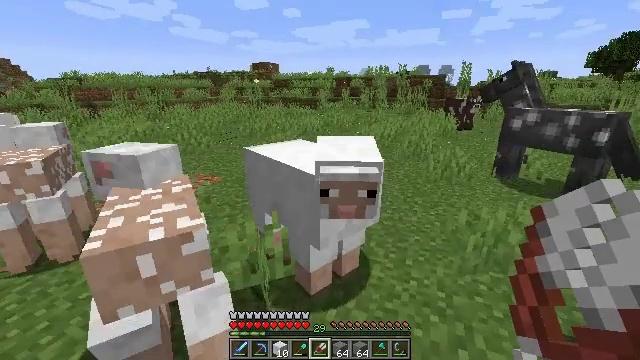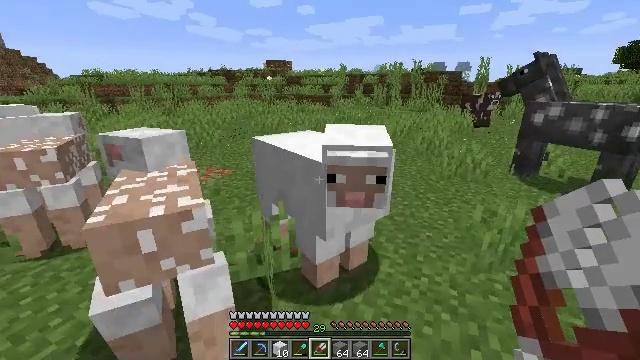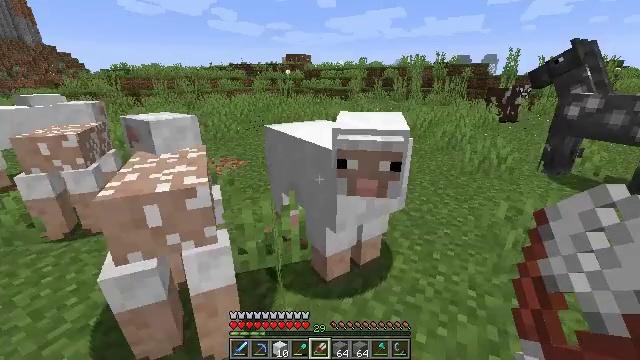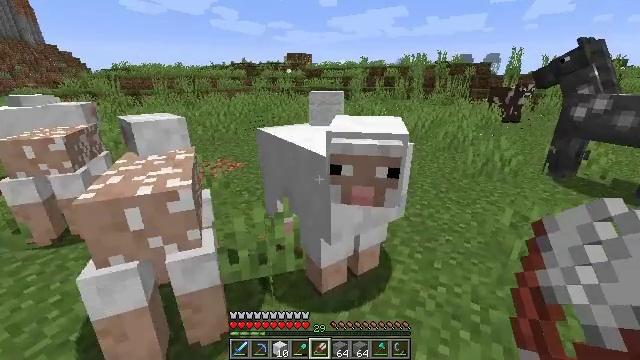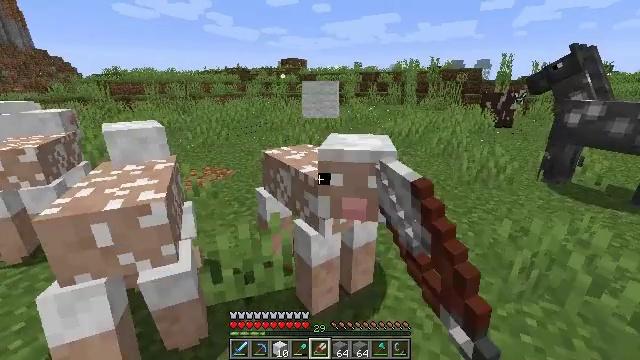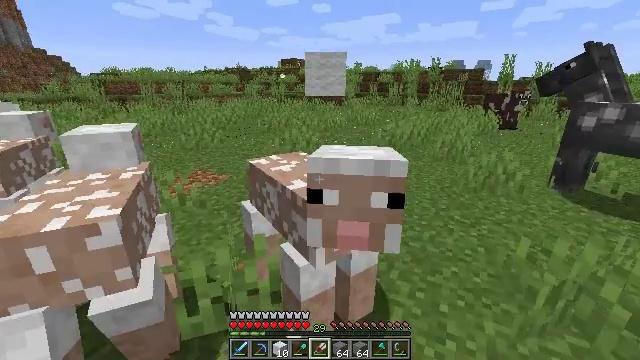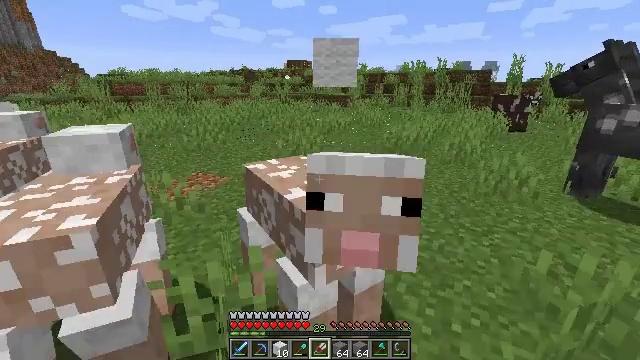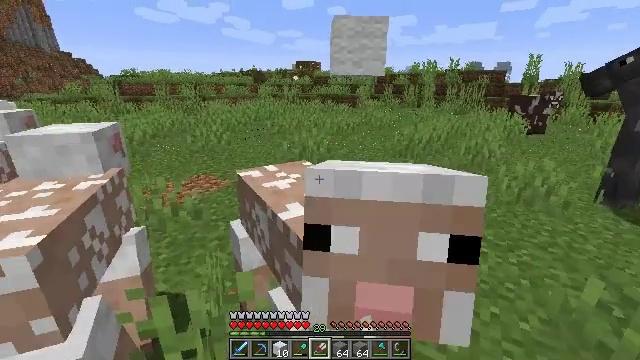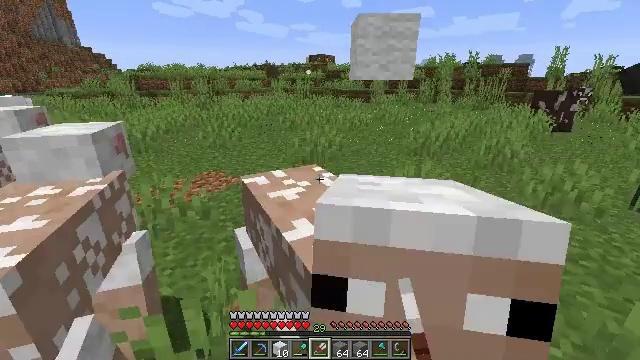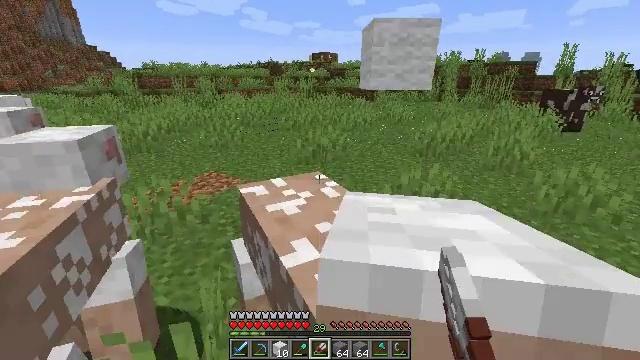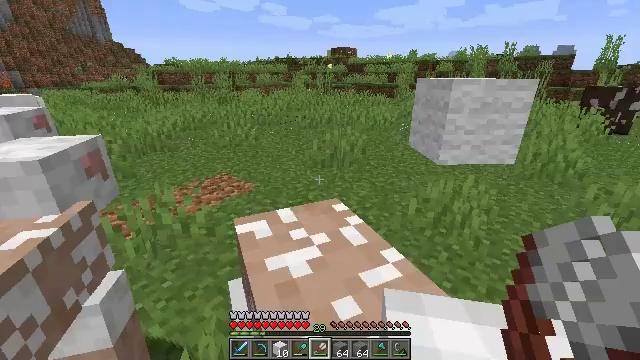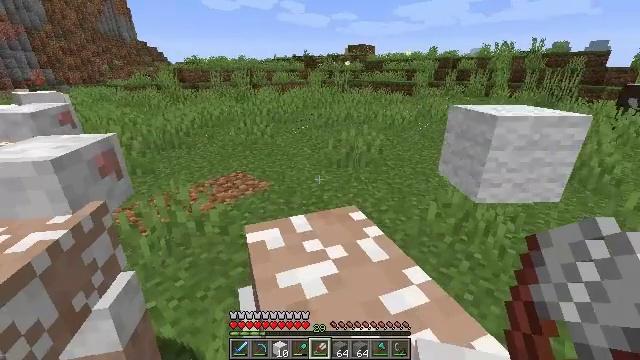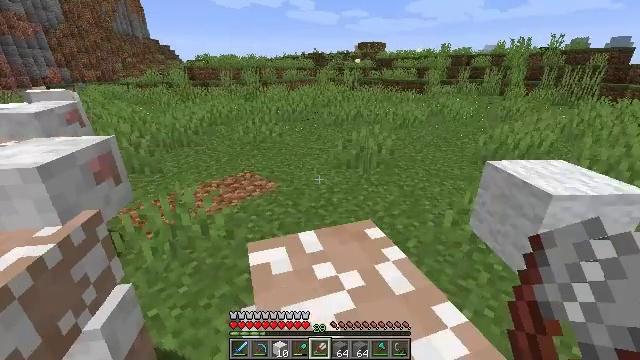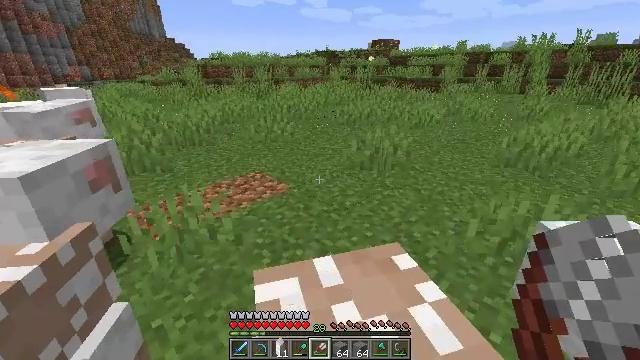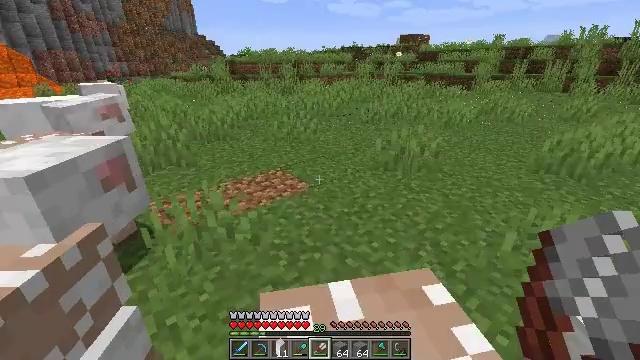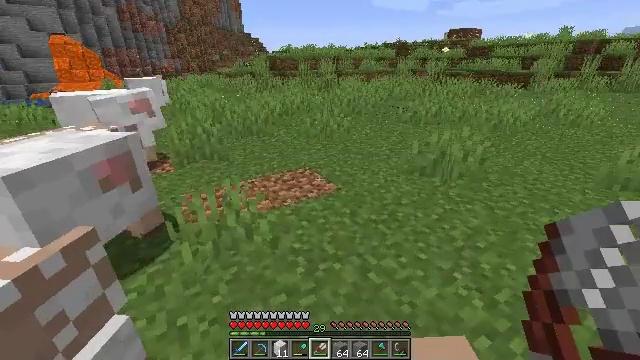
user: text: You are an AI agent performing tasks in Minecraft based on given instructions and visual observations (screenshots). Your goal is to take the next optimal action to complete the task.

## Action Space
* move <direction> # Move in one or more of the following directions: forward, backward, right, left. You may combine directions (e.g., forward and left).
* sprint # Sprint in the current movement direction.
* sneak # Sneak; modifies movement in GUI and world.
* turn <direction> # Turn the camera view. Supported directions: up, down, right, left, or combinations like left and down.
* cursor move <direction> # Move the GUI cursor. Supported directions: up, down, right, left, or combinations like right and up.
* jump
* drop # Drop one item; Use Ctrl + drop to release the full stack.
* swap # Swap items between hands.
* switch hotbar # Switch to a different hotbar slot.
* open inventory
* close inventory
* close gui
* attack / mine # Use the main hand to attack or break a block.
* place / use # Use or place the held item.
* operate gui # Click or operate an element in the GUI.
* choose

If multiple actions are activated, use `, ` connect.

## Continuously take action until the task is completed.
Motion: motion action
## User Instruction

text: Kill the sheep.
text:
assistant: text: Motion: move forward, turn left, use / place
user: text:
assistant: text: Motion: move forward, turn left and down, use / place
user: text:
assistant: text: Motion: move forward, use / place
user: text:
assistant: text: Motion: move forward, turn right and up, use / place
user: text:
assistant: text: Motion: move forward
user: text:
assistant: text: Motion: move forward, turn left
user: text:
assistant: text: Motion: move forward, turn left
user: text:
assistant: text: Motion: move forward, turn left and down, use / place
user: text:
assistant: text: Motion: move forward, use / place
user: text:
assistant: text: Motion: move forward, turn left
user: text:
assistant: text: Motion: move forward, turn left
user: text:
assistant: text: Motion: move forward, turn left
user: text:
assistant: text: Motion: move forward, turn left
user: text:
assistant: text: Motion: move forward and move right, turn left
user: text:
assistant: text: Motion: move forward and move right, turn left
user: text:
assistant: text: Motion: move forward and move right, turn left
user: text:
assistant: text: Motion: move forward, turn left and up
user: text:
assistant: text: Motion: move forward, turn left
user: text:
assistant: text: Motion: move forward, turn left
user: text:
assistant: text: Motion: move forward, turn left and up
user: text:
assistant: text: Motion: move forward, turn left
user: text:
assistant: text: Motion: move forward, turn left
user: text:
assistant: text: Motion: move forward, turn left
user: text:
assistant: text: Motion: move forward, turn left
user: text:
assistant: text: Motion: move forward, turn left
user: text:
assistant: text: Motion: move forward, turn left
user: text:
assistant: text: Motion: move forward, turn left
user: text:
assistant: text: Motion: move forward, turn left
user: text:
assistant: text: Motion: move forward, turn left, use / place
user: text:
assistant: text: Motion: move forward, use / place